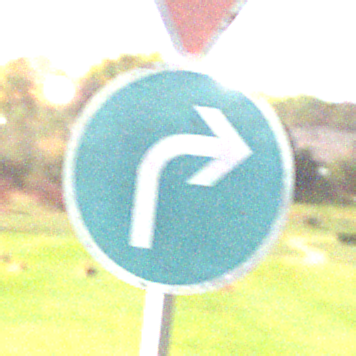
Verkehrszeichen: VorgeschriebeneFahrtrichtungRechts
Zusatzzeichen oben: VorfahrtGewaehren
Umgebung: Outdoor, Nature
Tageszeit: Night
Wetter: Clear
Licht: Natural
Jahreszeit: NotSpecified
Kontrast: HighContrast